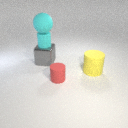
small red rubber cylinder in front of large gray metal cube